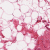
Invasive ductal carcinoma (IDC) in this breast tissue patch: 0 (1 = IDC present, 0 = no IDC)